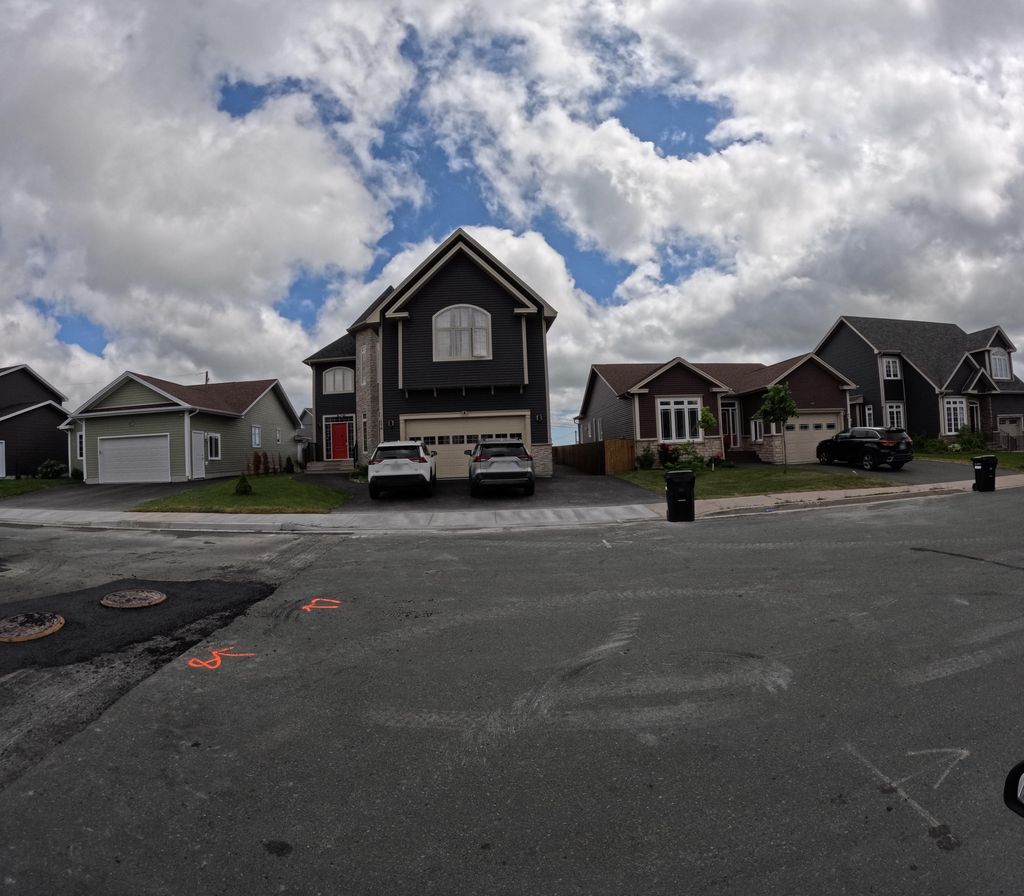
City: st_johns